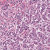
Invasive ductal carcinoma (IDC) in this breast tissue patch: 1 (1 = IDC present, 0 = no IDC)